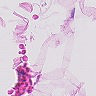
Metastatic tissue present: no